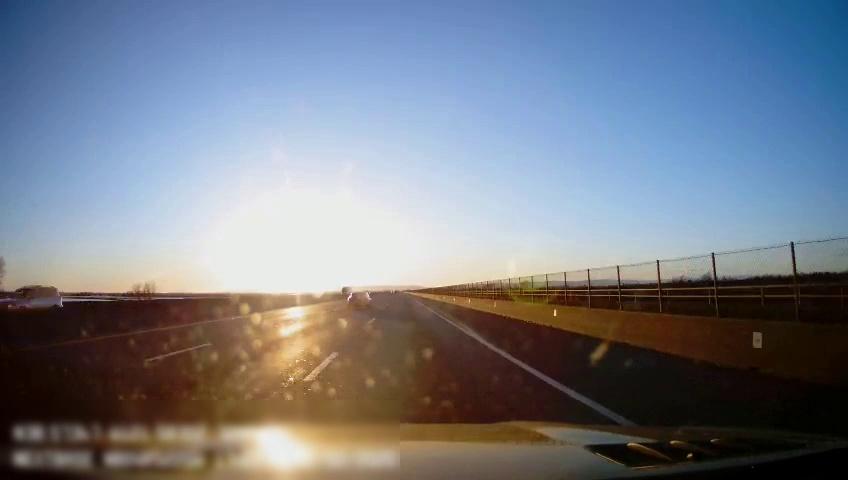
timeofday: Day
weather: Sunny
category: Drivable Space
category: Vehicles | Car
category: Vehicles | SUV
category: Vehicles | Truck
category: Lanes | Alternate Lane
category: Lanes | Current Lane
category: Lanes | Current Lane
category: Lanes | Alternate Lane